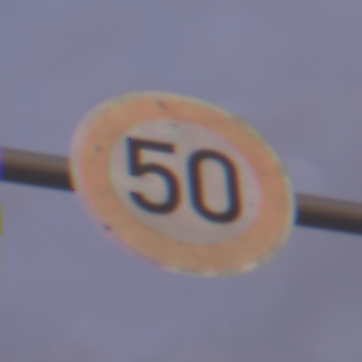
Verkehrszeichen: Geschwindigkeit50
Umgebung: Outdoor, Nature
Tageszeit: SunriseSunset
Wetter: PartlyCloudy
Licht: Natural
Jahreszeit: NotSpecified
Kontrast: LowContrast